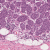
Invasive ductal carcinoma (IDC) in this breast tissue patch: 0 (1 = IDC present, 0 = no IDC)